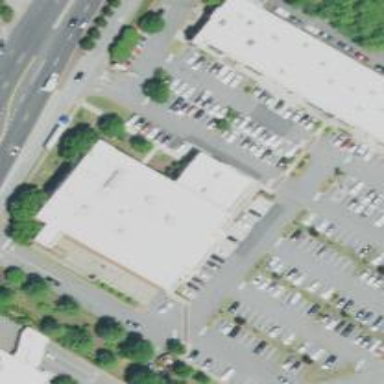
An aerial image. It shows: Supermarket.